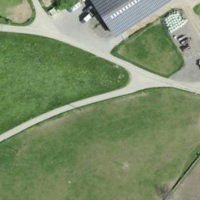
EUNIS habitat code: 52
Species observed at this site:
Fagus sylvatica